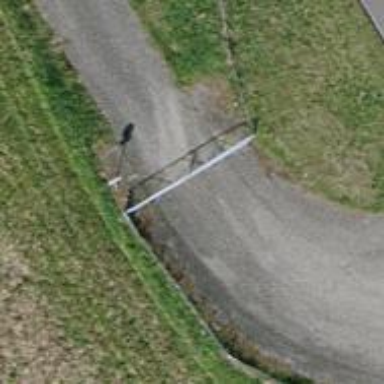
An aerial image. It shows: Gate.